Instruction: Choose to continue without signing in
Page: checkout
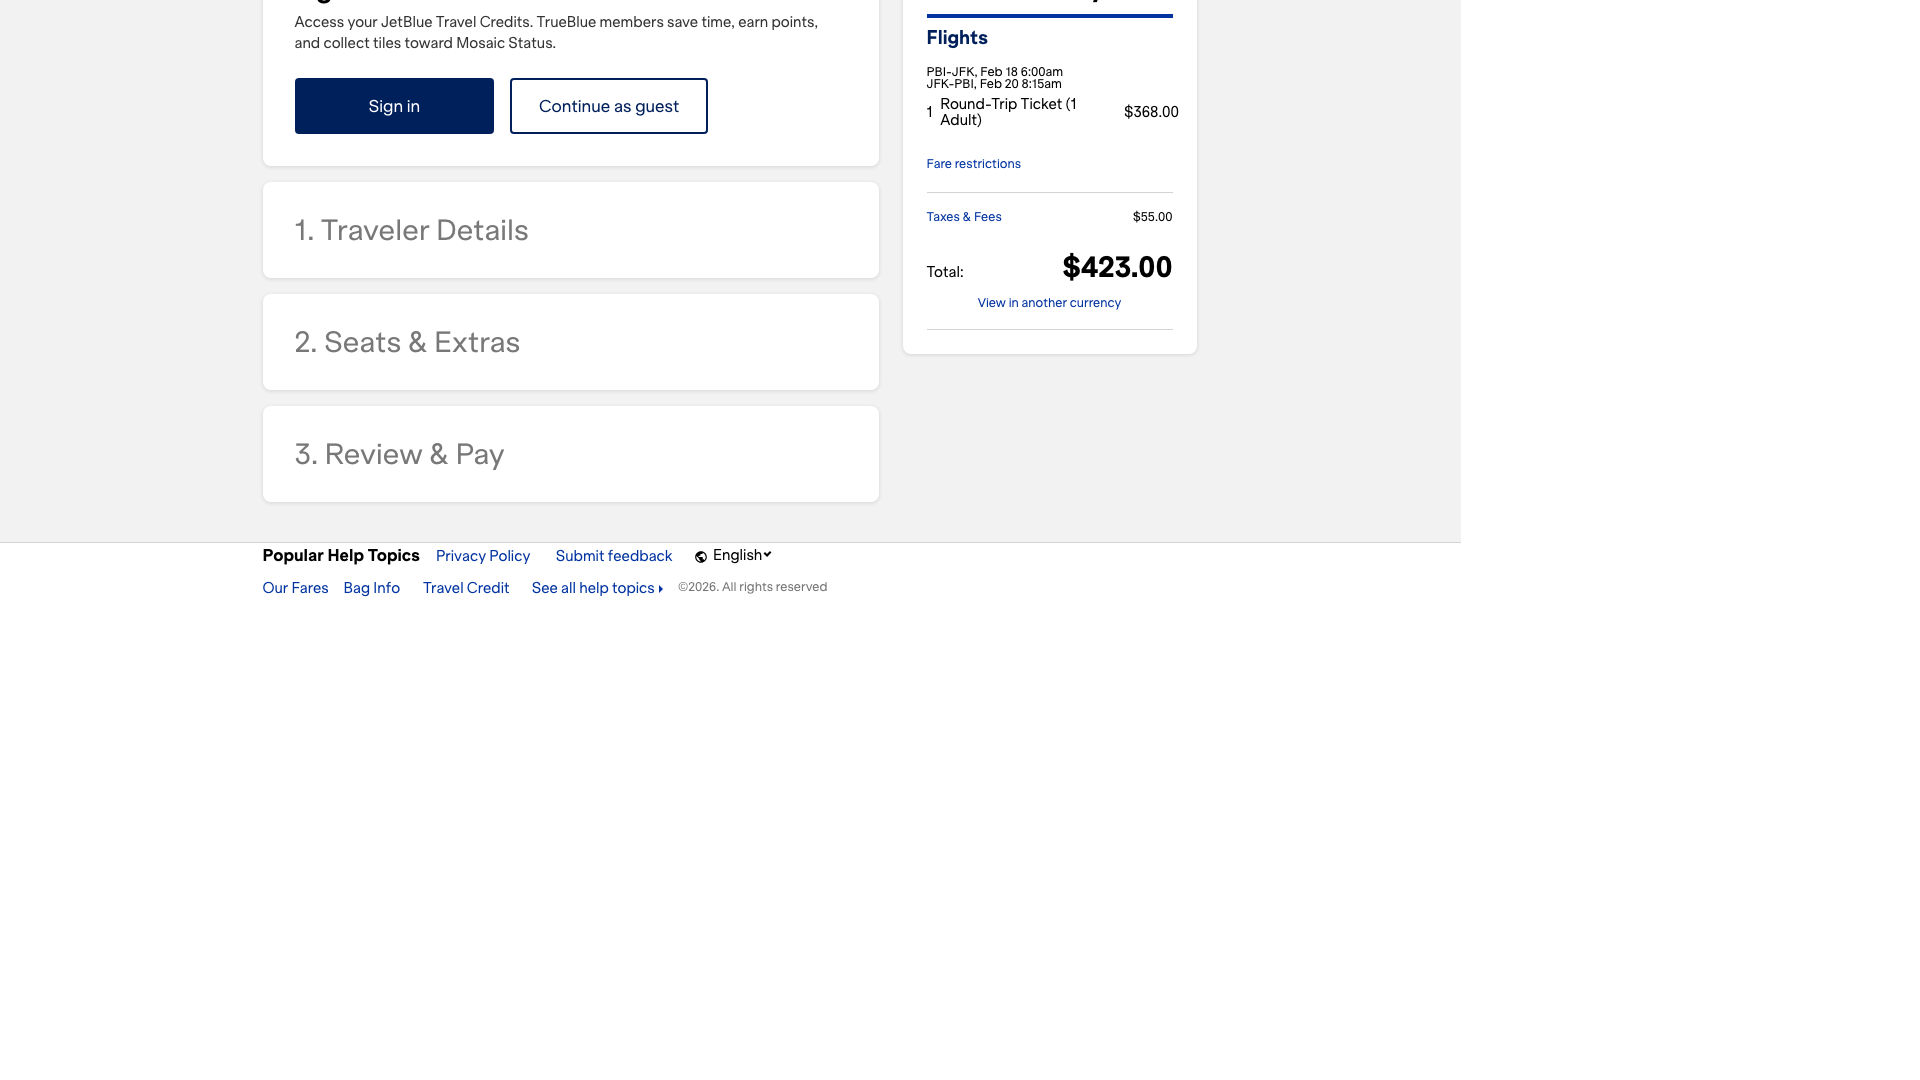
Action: click